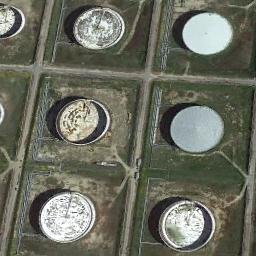
Label: storage tanks